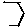
Label: hexagon